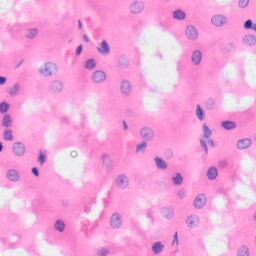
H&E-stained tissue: Kidney